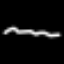
Label: squiggle